Brain MRI, t1w sequence, axial 2D slice.
Patient: age 21, sex F, weight 78 kg, height 1.78 m
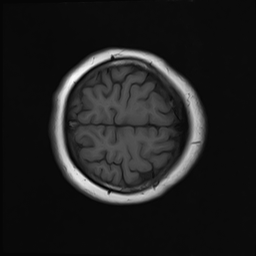